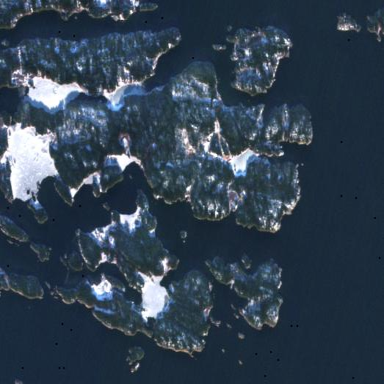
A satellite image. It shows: Island with natural coastline.